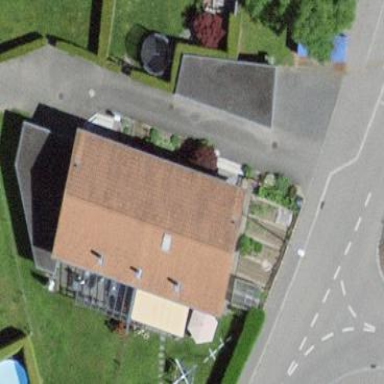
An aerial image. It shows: Residential building.